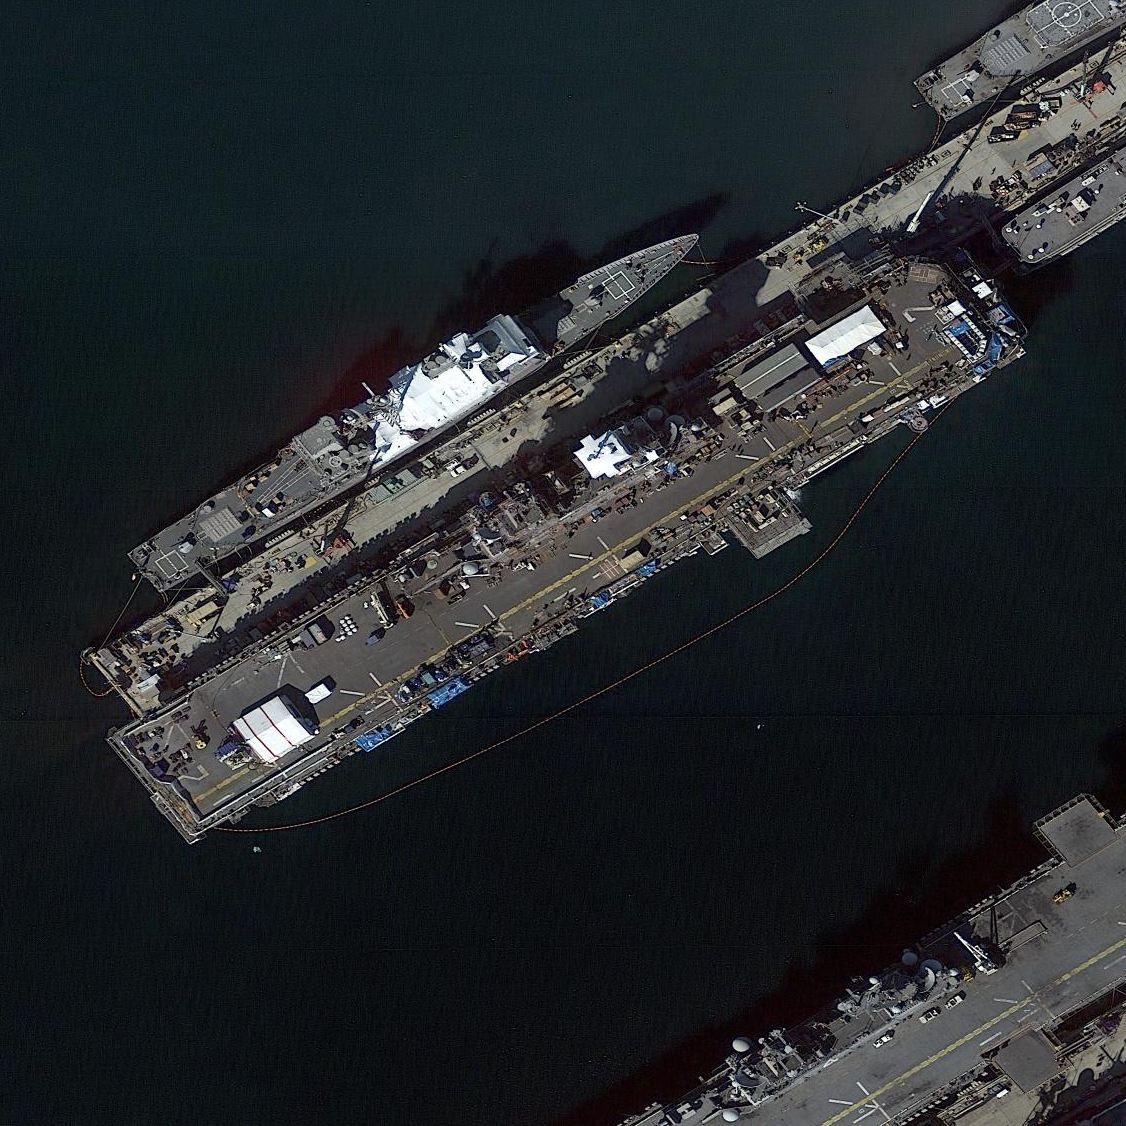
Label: assault